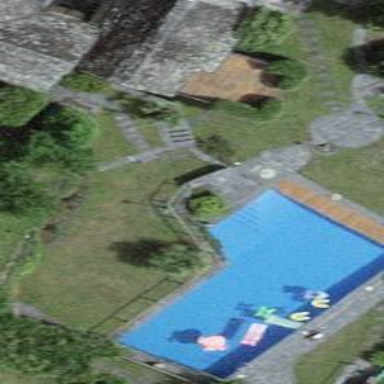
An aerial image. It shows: Swimming pool located in leisure land.